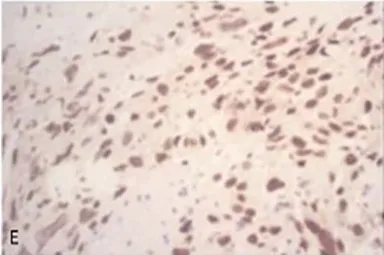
Ki-67.
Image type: pathology (immunostaining)